Question: This question results from advice I received in <URL> one, namely the changing of my error code definition and going from there.
My problem: when trying to insert data into a table, I receive 'SQLCODE 00195' and 'SQLSTATE S0001'. If I understand error codes correctly, a positive non-zero number means the query succeeded but with warnings. When I look at my database, no data has been inserted.
I've found <URL> which describe this error code as
> is not a recognized built-in function name
As you'll see, the two functions used in my expression are 'TRIM' and 'SHA1'. If I omit both of them, the same error persists.
Using the 'PIC -(4)9' definition of the SQLCODE field, as suggested in my other post, returns '-195' as result, also an error code I can't seem to find anything about.
I use SQL Server 2012 and Percobol, which utilizes the OpenCobol compiler.
Declaration of fields:
'''
01 SQLCODE PIC 9(5).
01 SQLSTATE PIC X(5).
01 WS-INPUT.
05 ACHTERNAAM PIC X(25) VALUE SPACES.
05 VOORNAAM PIC X(15) VALUE SPACES.
05 EMAIL PIC X(50) VALUE SPACES.
05 LOGIN PIC X(15) VALUE SPACES.
05 WACHTWOORD PIC X(11) VALUE SPACES.
05 GEBR_TYPE PIC X(20) VALUE SPACES.
'''
SQL Query:
'''
EXEC SQL INSERT INTO dbo.Gebruikers
VALUES ( TRIM( :LOGIN ), TRIM( :ACHTERNAAM ),
TRIM( :EMAIL ), TRIM( :PROJECTCODE ),
TRIM( :GEBR_TYPE ), TRIM( :VOORNAAM ),
SHA1( TRIM( :WACHTWOORD ) ) )
END-EXEC
'''
Database:

Connection string:
'''
jdbc:sqlserver://localhost\SQLEXPRESS;databaseName=Groep31;user=Groep31;password=somepw
'''
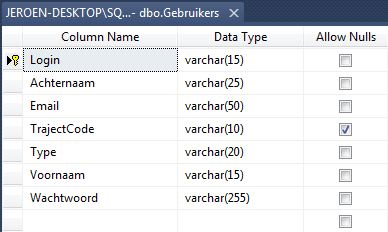
Answer: <URL>: 'TRIM' isn't supported in SQL Server. Using 'RTRIM' fixed it.
<URL>.